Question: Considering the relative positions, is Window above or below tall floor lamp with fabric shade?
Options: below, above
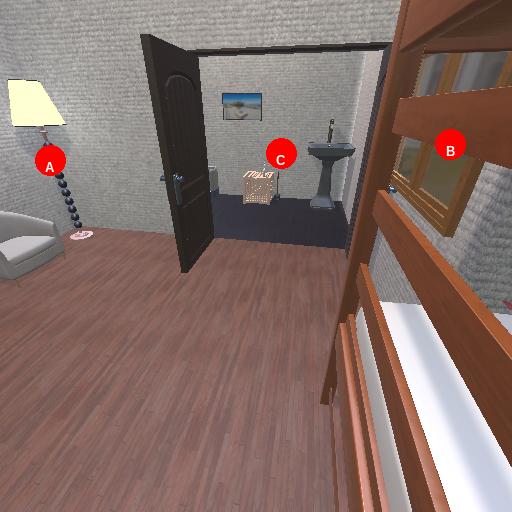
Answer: below